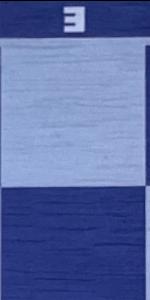
Label: Empty